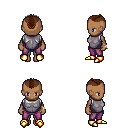
a pixel art fantasy rpg character, female body template, human, dark skin, steel chest armor, magenta pants, brown short mohawk hairstyle, bracelets, gold boots, four views (front, back, left, right), 2x2 character sprite sheet, small pixel art, hard edges, no anti-aliasing